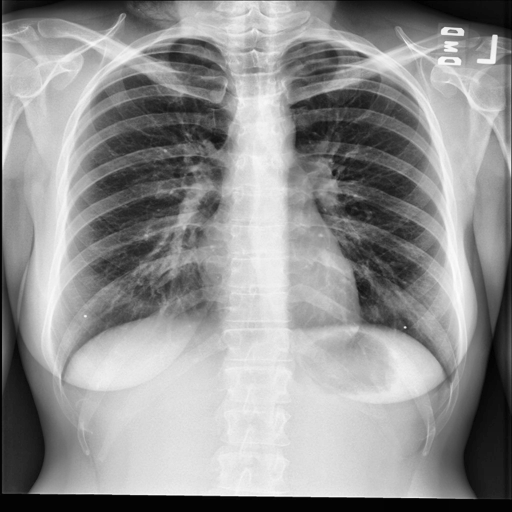
Finding: NORMAL